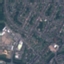
Land use / land cover: Residential